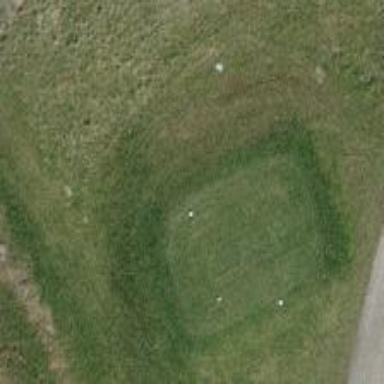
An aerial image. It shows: Grass area designated as golf tee.